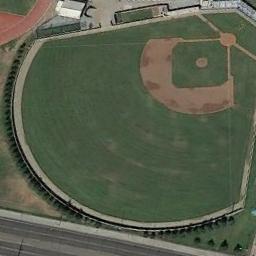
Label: baseball_diamond